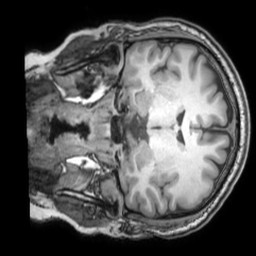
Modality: T1w
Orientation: coronal
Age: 31
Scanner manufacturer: philips
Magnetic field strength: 3 T
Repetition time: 0.007 s
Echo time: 0.003501 s